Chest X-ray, PA view. Patient: 51 years old, sex F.
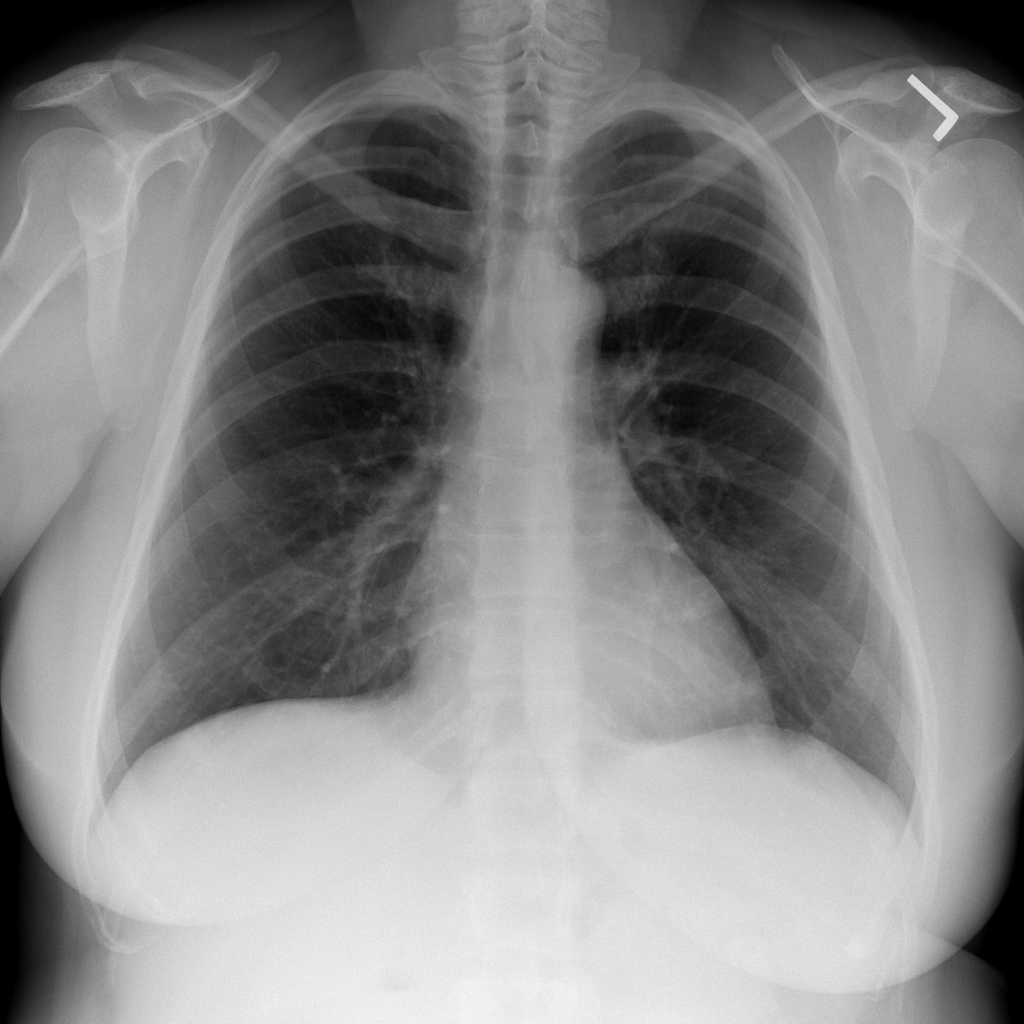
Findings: No Finding